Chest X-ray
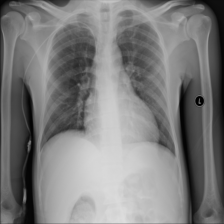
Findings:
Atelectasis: negative
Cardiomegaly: negative
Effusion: negative
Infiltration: negative
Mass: negative
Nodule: negative
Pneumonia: negative
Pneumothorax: negative
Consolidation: negative
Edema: negative
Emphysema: negative
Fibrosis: negative
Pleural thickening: negative
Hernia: negative